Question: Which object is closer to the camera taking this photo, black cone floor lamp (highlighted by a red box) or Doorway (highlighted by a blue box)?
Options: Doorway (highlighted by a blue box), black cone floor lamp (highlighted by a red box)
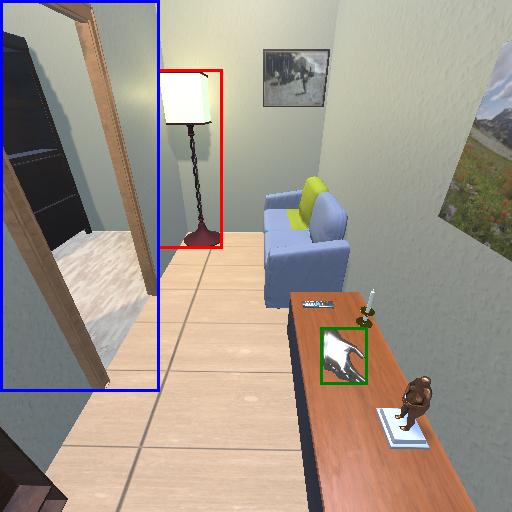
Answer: Doorway (highlighted by a blue box)